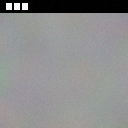
Screen state: on